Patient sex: M
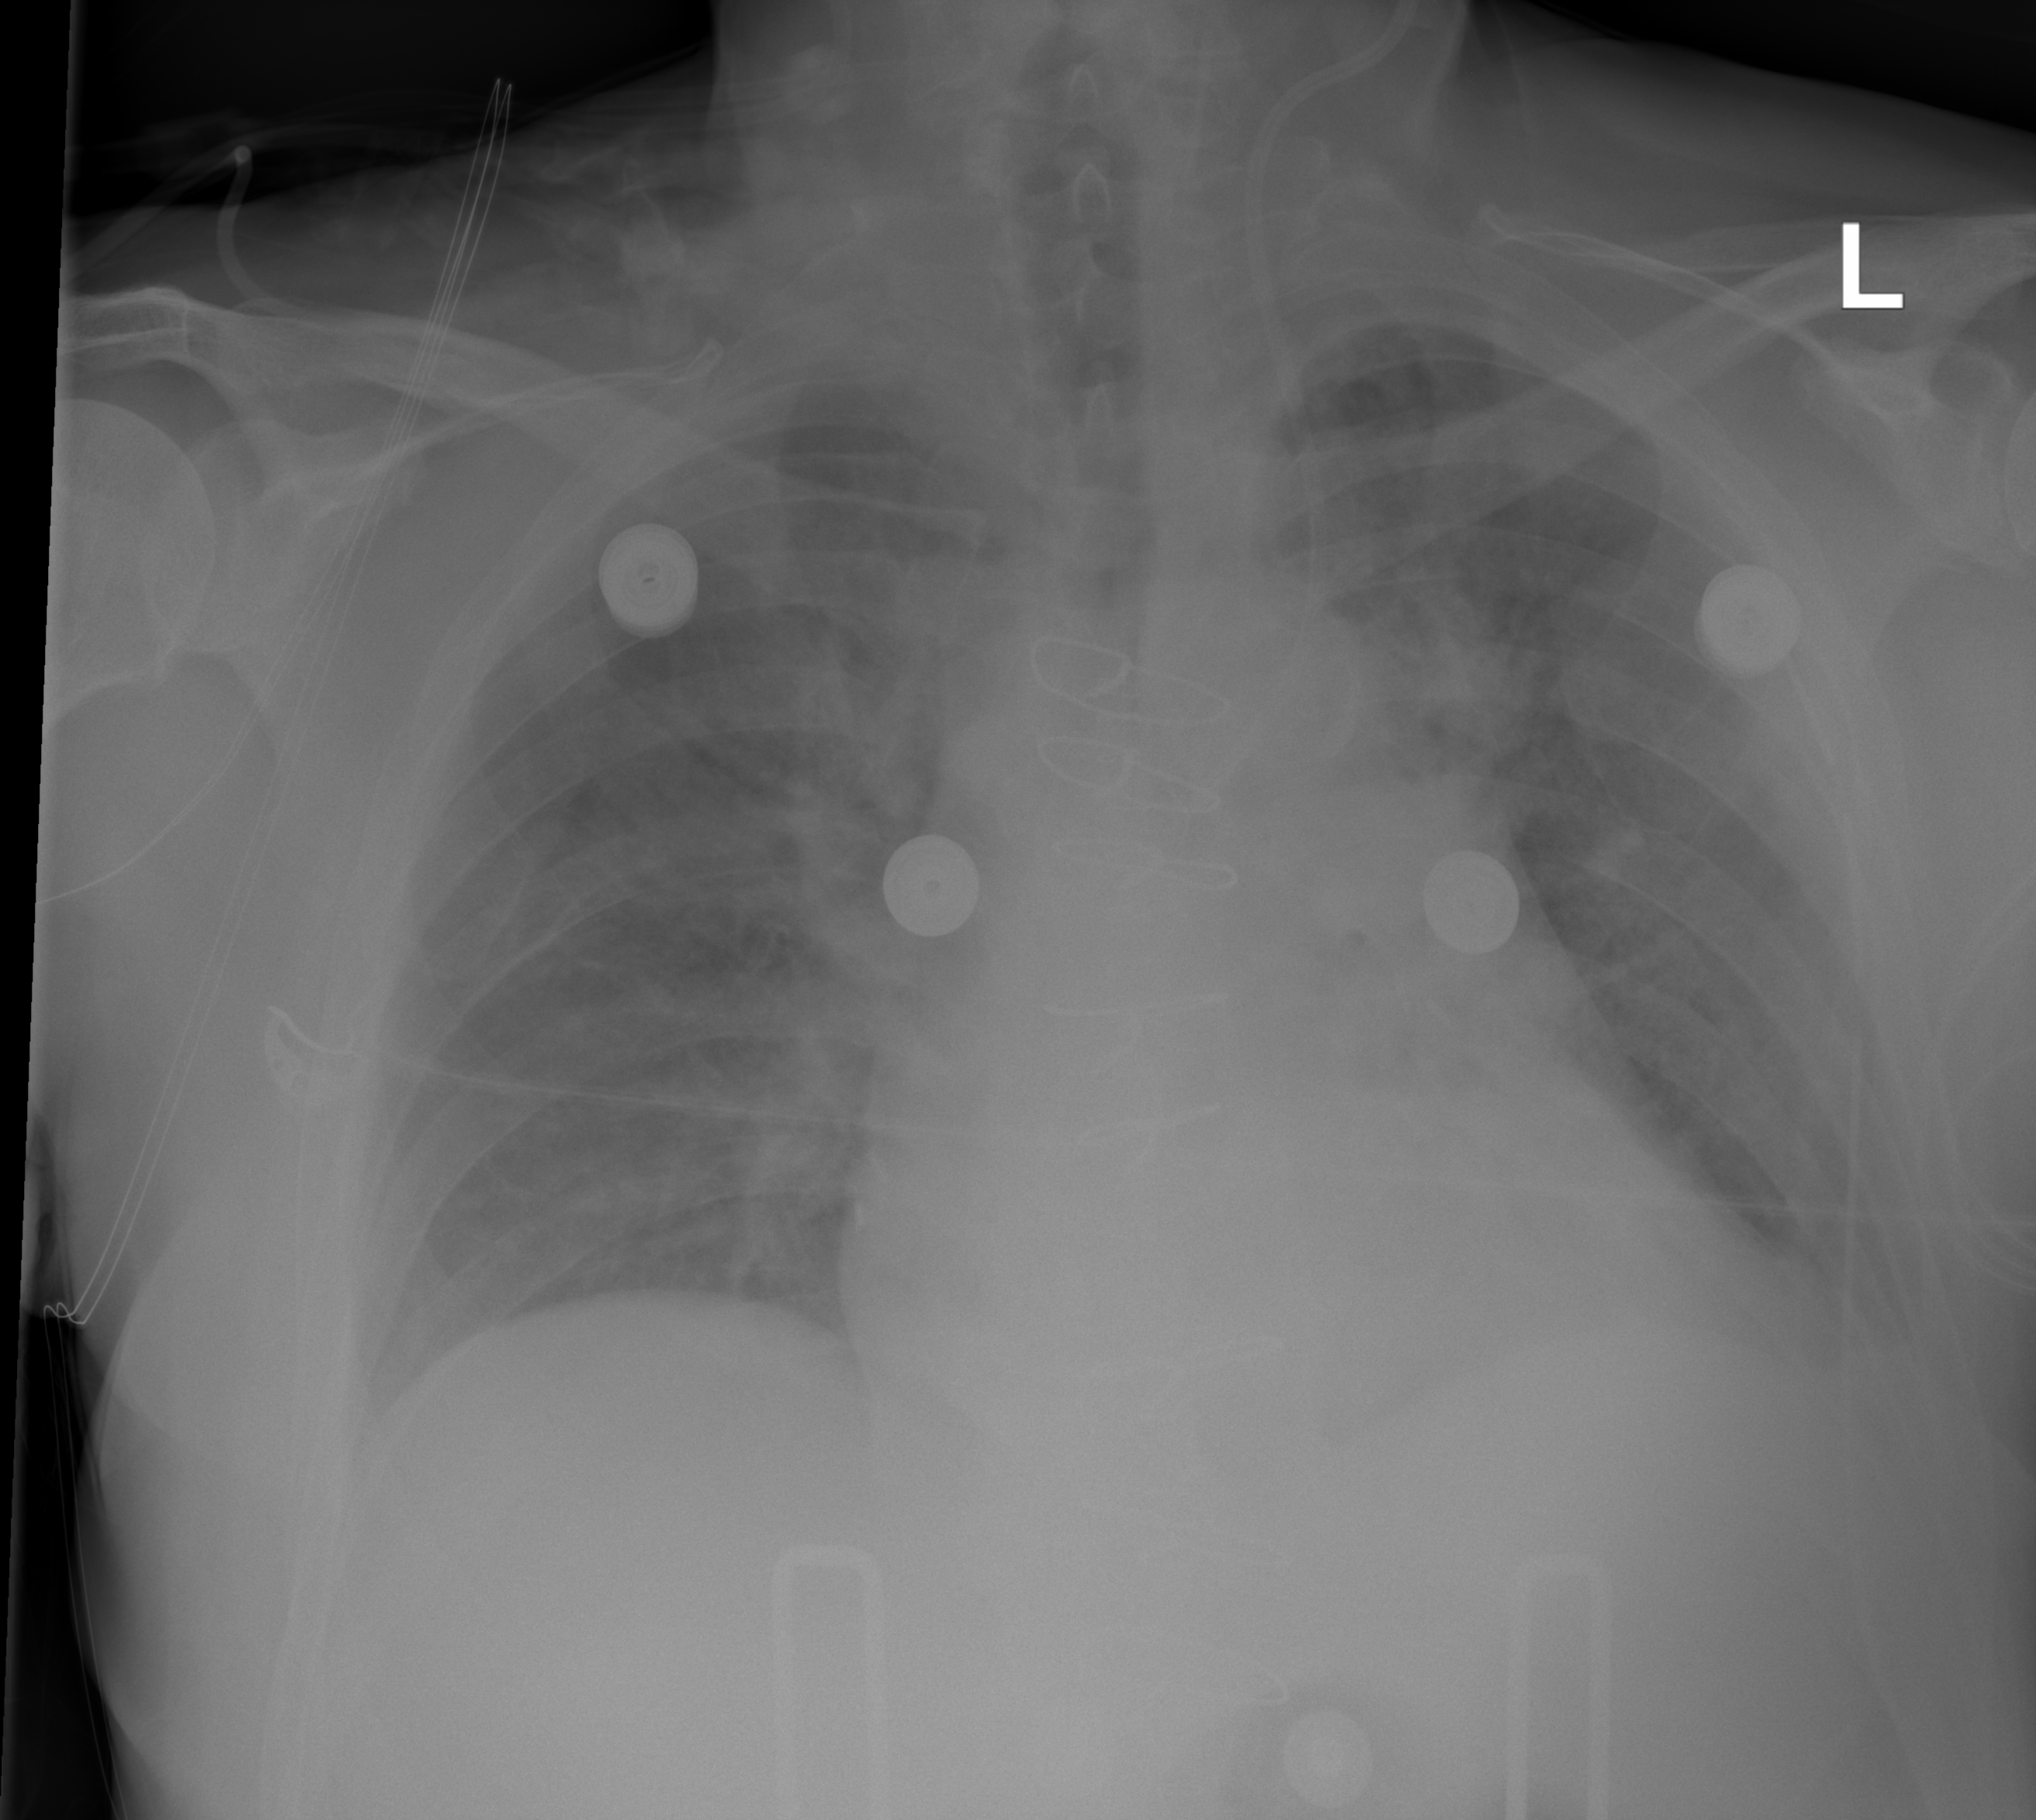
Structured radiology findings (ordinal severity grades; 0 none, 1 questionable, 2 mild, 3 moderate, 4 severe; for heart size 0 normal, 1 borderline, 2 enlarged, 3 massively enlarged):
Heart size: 2
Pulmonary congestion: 0
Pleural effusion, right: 1
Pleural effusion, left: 1
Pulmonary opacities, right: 2
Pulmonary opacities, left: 2
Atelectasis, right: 0
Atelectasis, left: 0